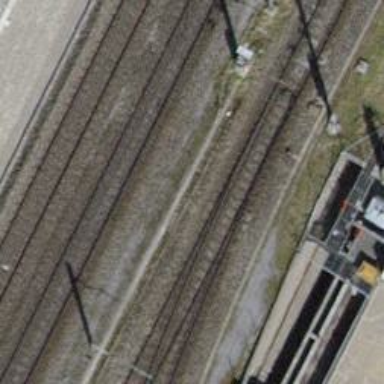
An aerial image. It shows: Single-track electrified railway yard with contact line electrification.